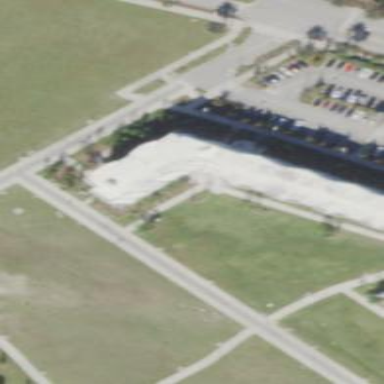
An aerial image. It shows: University building.